Question: Using the chrome development tools i recently found out, that my application which uses a modular concept leaves over some Module objects in memory even if they are not referenced directly by any other of my application objects.
The Problem here seems to be, that they are referenced in some function scopes.
As you can see on the following screenshot:

there are a lot of references held in function scopes.
Here is a small part of code that demonstrates one of many ways how this happens in my application. Since 'module' is referenced inside 'someCallback' there is a reference i can't delete myself anymore.
'''
function augmentModule(core, module){
var someCallback = function(){
module.stop();
};
module.listenTo(core, "someEvent", someCallback);
}
'''
My question is:
Is this a real memory leak i have to worry about, or will this object be garbage collected at a later point in time by the JavaScript engine? Does the JavaScript engine knows "this object is only referenced from function and closure scopes and has no "real" references so i can delete it." ?
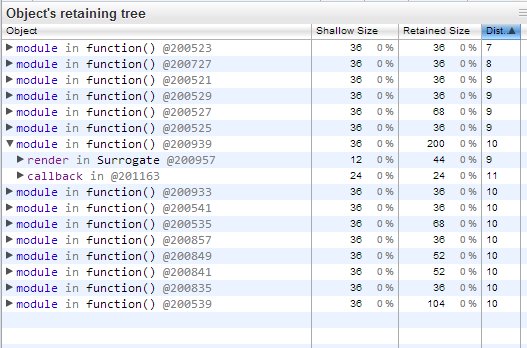
Answer: One approach would be to implement a teardown method in your module subclases (augmenModule). The teardown method would unbind all observer functions that have been setup by the class on initialization. Call your teardown method when disposing of an object to release references and allow the associated memory to be garbage collected.